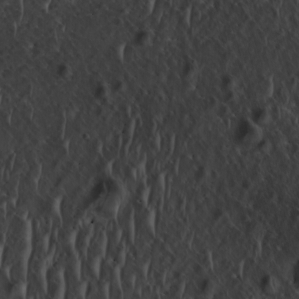
Label: non_frost